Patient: sex M, age 60
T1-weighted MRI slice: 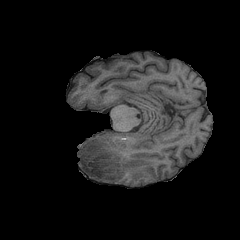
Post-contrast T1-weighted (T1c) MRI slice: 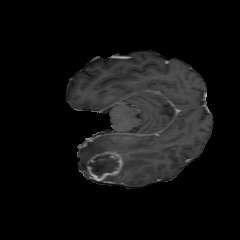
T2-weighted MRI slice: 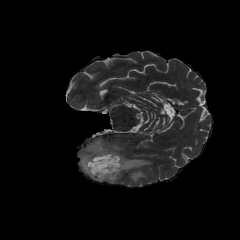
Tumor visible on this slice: yes
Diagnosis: Glioblastoma, IDH-wildtype
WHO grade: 4